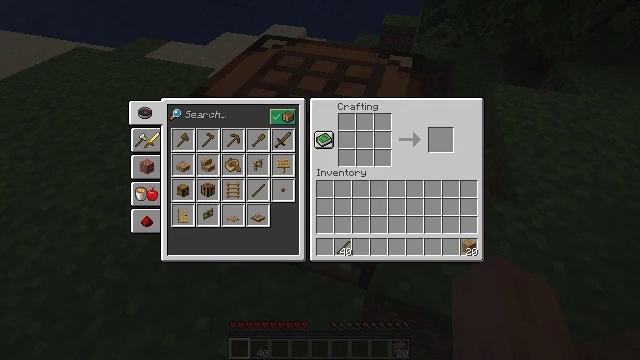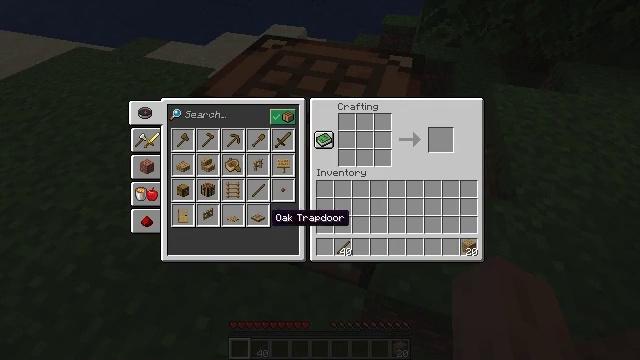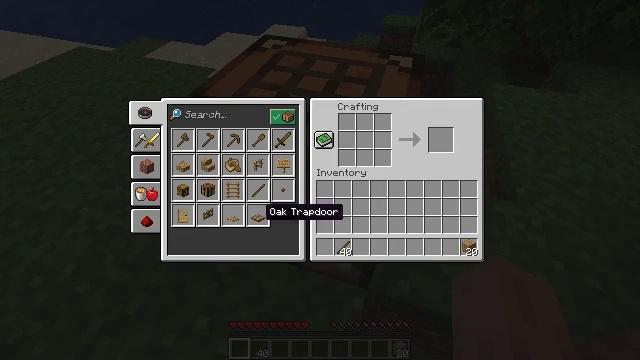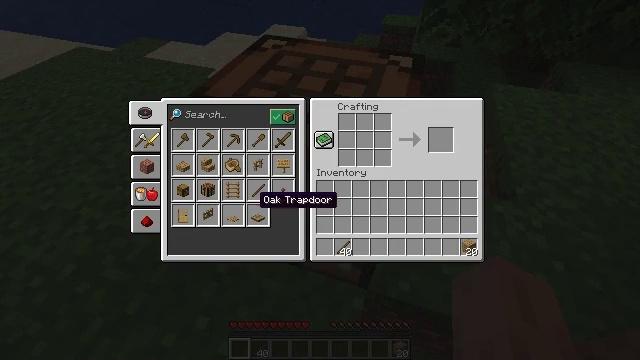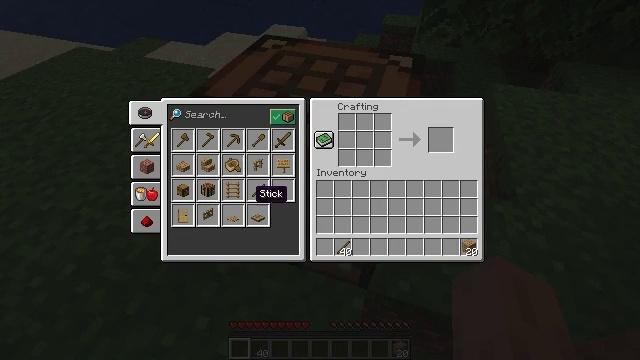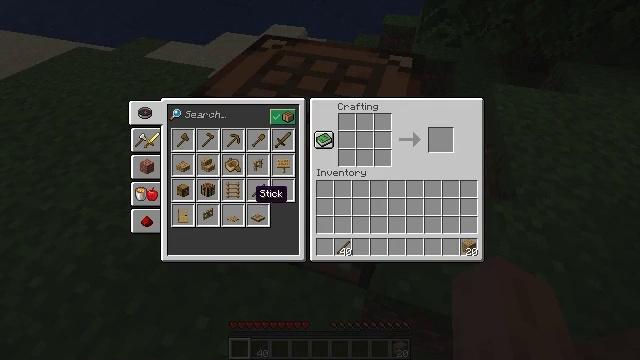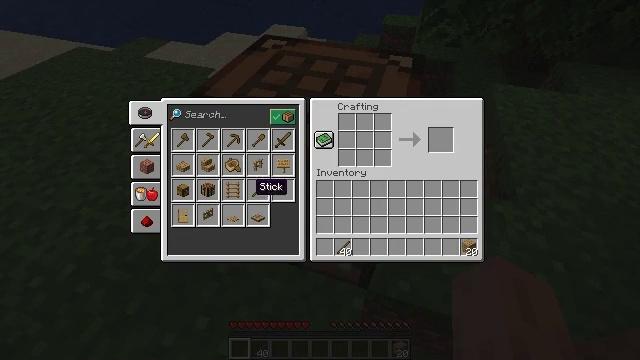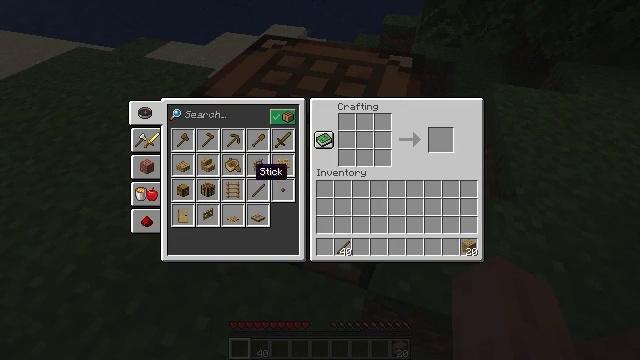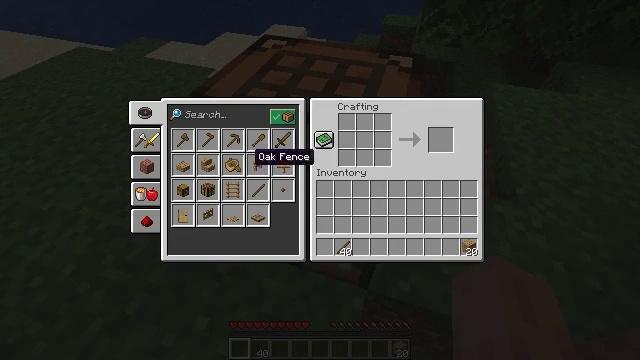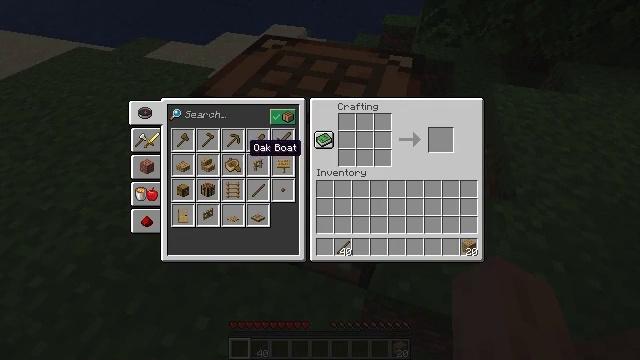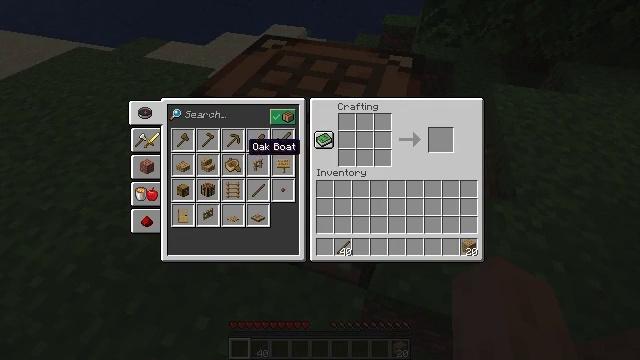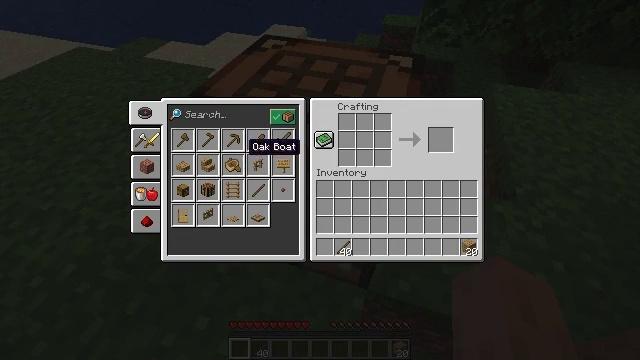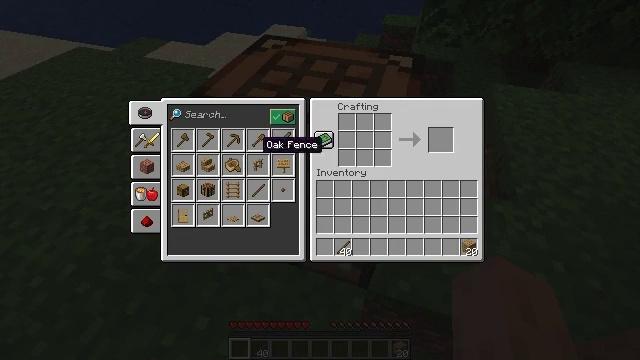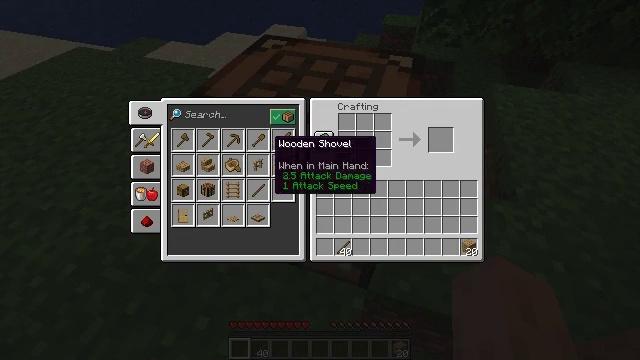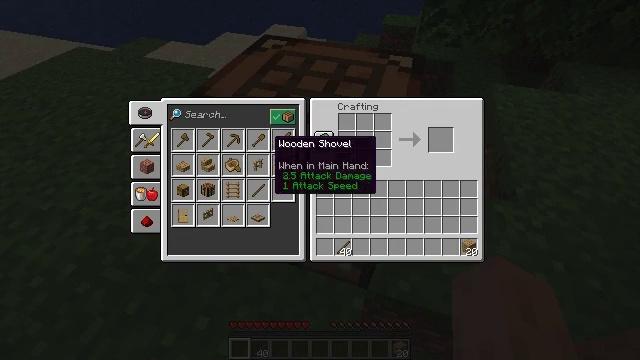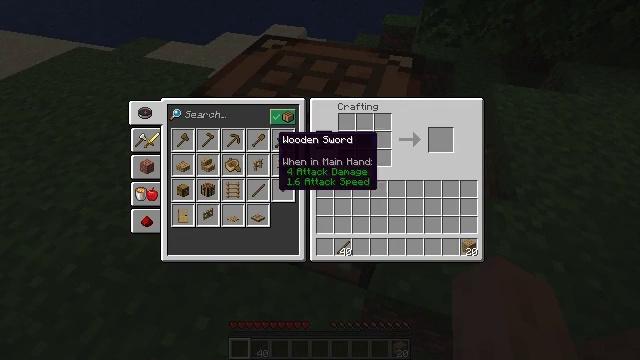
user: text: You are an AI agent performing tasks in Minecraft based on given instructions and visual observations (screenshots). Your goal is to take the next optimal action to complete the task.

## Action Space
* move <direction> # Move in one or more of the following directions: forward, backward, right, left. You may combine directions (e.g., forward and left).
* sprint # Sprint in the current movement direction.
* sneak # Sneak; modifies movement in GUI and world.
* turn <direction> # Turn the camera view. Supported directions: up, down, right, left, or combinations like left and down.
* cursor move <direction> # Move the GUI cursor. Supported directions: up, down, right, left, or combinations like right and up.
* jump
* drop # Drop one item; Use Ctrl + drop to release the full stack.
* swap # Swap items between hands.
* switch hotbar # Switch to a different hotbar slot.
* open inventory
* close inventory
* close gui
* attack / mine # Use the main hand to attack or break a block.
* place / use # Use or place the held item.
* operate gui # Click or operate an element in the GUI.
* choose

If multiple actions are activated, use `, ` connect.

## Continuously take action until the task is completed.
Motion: motion action
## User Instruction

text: Craft a wooden hoe.
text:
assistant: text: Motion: cursor move left and up
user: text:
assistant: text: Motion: no_op
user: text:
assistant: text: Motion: cursor move up
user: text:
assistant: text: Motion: no_op
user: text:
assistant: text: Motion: no_op
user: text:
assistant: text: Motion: no_op
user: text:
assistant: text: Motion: cursor move up
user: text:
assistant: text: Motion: cursor move up
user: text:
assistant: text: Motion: cursor move up
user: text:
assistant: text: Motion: no_op
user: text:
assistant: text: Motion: no_op
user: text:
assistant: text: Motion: cursor move right
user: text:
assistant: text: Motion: cursor move right
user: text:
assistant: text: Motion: no_op
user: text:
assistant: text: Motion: no_op
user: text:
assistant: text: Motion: no_op
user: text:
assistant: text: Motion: no_op
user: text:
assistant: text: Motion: no_op
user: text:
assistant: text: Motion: no_op
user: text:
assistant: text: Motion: no_op
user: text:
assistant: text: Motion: cursor move left
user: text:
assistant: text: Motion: cursor move left
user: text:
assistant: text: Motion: no_op
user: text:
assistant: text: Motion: no_op
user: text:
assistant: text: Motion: no_op
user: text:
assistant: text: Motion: cursor move left
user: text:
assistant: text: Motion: cursor move left
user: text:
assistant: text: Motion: no_op
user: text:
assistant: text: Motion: no_op
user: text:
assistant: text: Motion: no_op